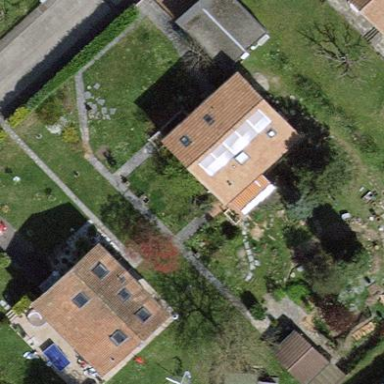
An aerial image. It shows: Garden enclosed by fence.